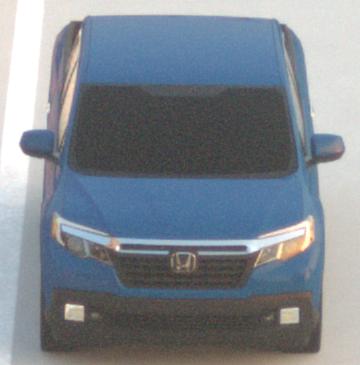
Make: Honda
Model: Ridgeline
Detailed model: Gen. 2
Model produced from: 2016
Model produced until: 2020
Doors: 4
Color: blue
Road condition: dry road
Daytime: sunrise or sunset
Contrast: medium contrast